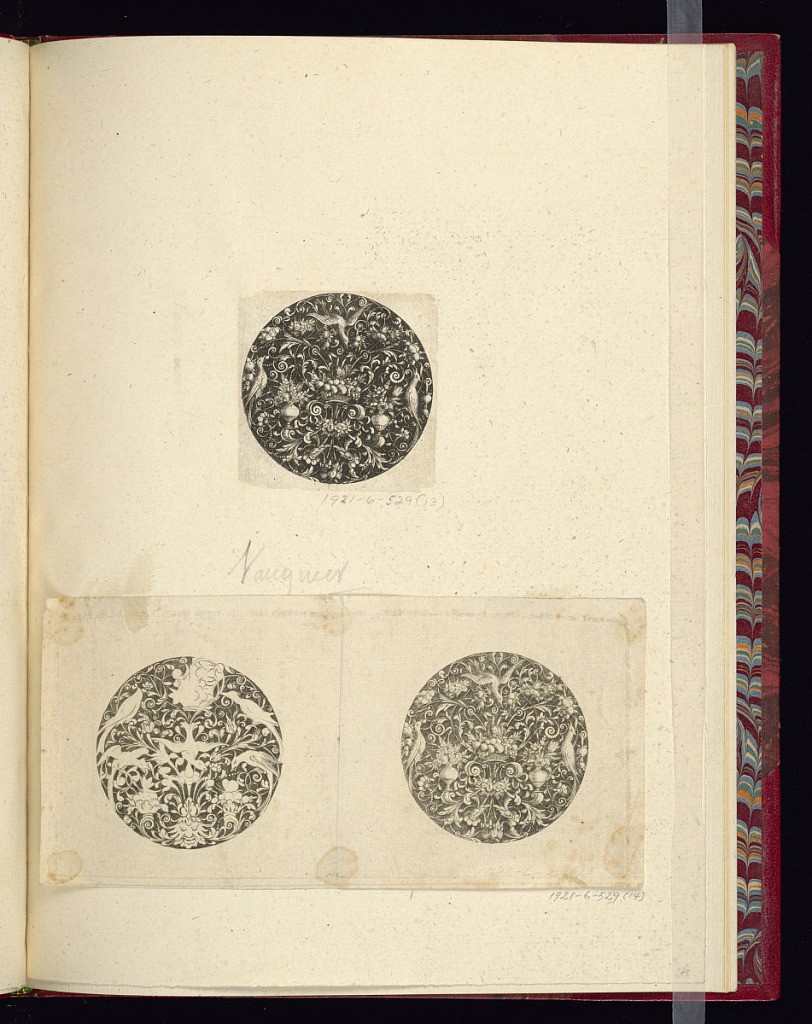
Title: Design for a Watchcase Lid or Medallion
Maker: Jacques Vauquer, French, 1621–1686
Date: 17th century
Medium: Engraving on laid paper
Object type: Print
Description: Two small ornament prints, side-by-side - designs for medallions or lids for circular watchcases. To the left, an early proof of a design featuring scrolling leaves, fleurons, rosettes, a mask, fruit, flowers, and birds. To the right, the design includes a central basket of fruit and leaves surrounded by scrolling leaves, fleurons, two vases of flowers, three birds, flowers, and fruit. Another impression of this same design is pasted above on the same page of the album.